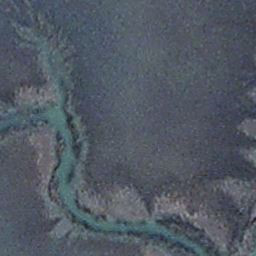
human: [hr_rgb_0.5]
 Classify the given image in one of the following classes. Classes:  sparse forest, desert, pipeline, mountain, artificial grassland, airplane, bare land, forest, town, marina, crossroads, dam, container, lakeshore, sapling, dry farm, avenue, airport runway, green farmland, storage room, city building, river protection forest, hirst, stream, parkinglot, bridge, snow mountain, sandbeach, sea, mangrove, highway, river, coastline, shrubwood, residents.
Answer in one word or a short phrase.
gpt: stream